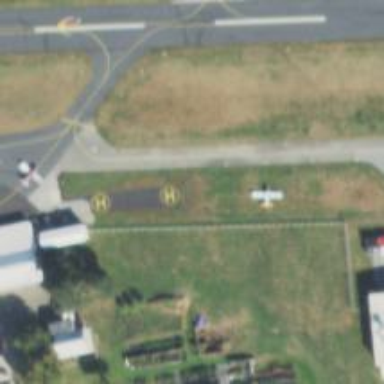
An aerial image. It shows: Image showing helipad at airport.